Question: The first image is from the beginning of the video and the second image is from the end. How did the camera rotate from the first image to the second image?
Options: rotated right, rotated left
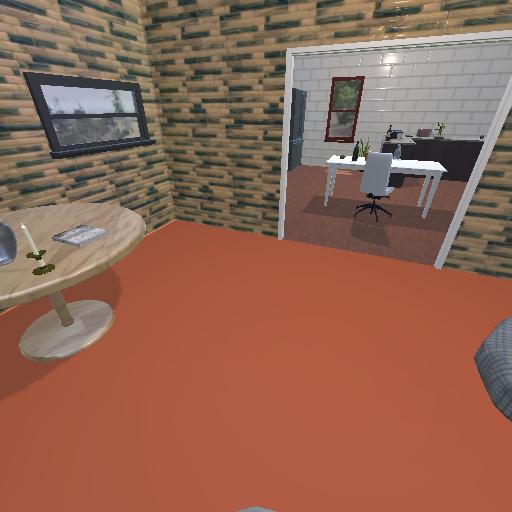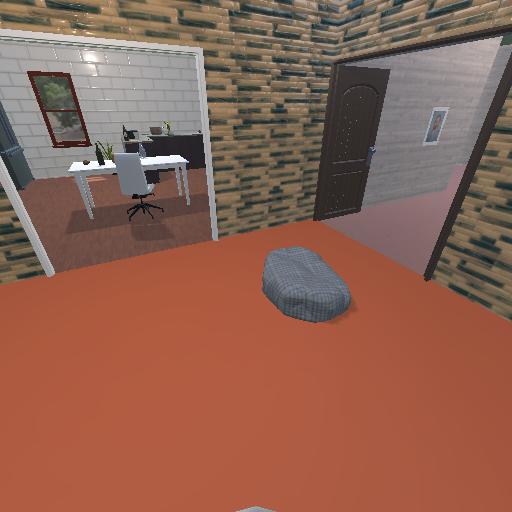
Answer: rotated right